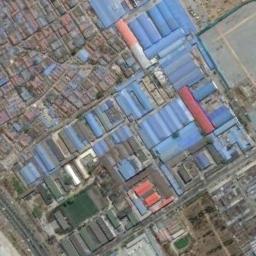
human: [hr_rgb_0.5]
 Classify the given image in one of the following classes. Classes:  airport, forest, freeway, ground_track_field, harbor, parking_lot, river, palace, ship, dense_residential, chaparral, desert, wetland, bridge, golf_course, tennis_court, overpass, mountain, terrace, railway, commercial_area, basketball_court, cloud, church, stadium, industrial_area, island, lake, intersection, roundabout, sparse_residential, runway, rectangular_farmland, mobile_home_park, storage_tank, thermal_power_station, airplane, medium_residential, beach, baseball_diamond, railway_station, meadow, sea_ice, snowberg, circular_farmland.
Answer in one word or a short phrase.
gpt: industrial_area